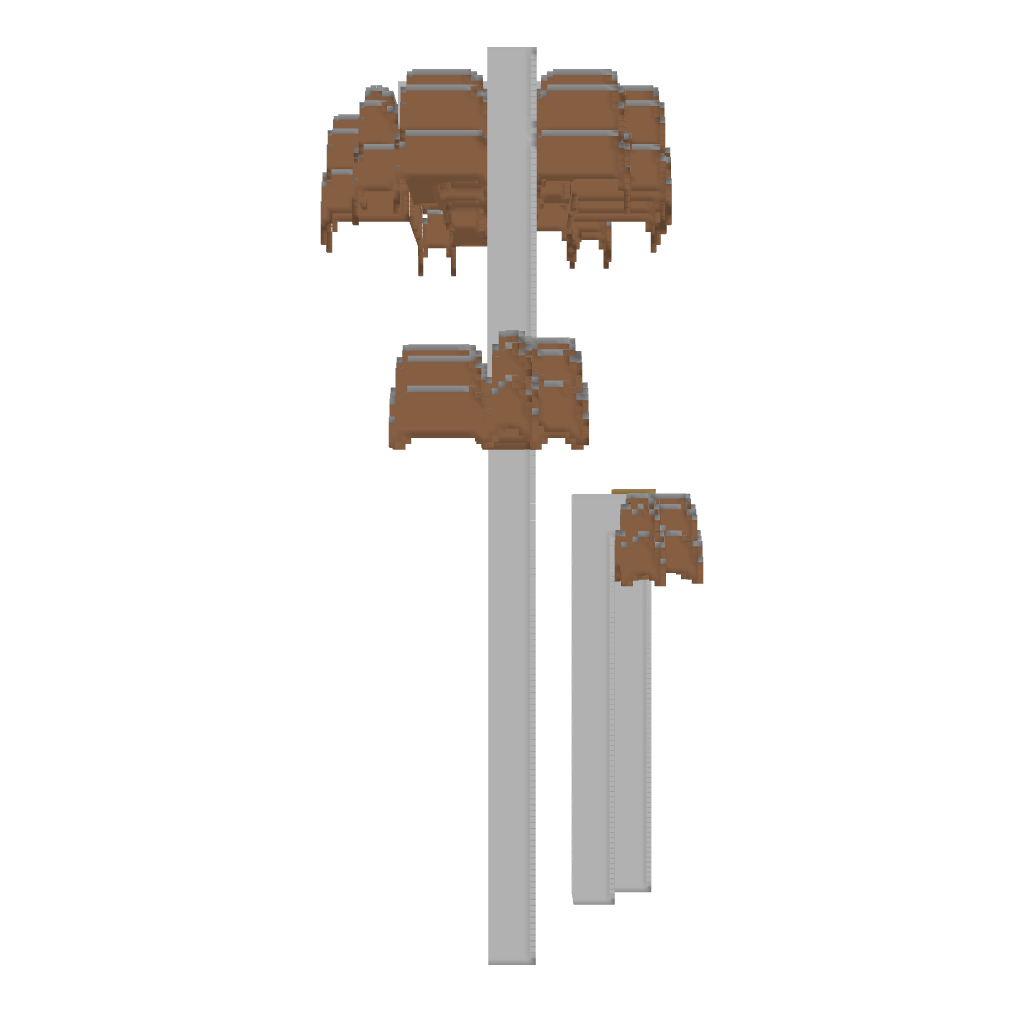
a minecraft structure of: Giant Floating Island